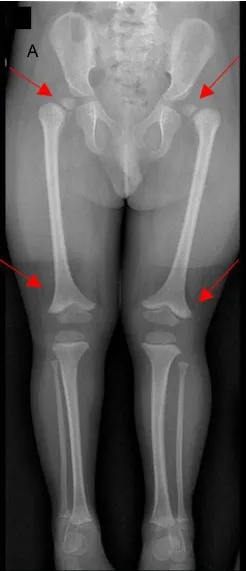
Bone Rx -ray anomalies at 3 years of age:. Pelvis, and ,lower limbs: bilateral subluxation of the femoral heads, more pronounced on the left with wide acetabular angles, flared appearance of the distal metaphysis of both femurs.
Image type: radiology (x_ray)